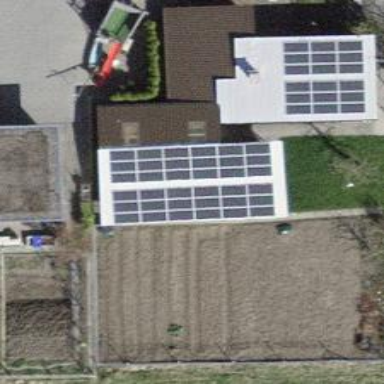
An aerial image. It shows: Solar power generator using photovoltaic panels.